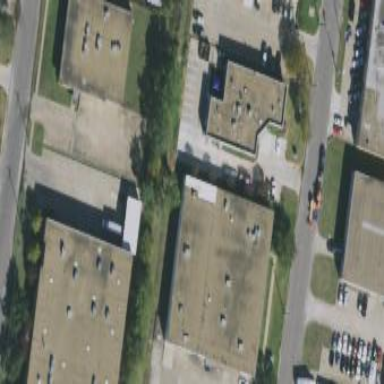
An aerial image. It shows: Warehouse.